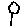
Label: tree